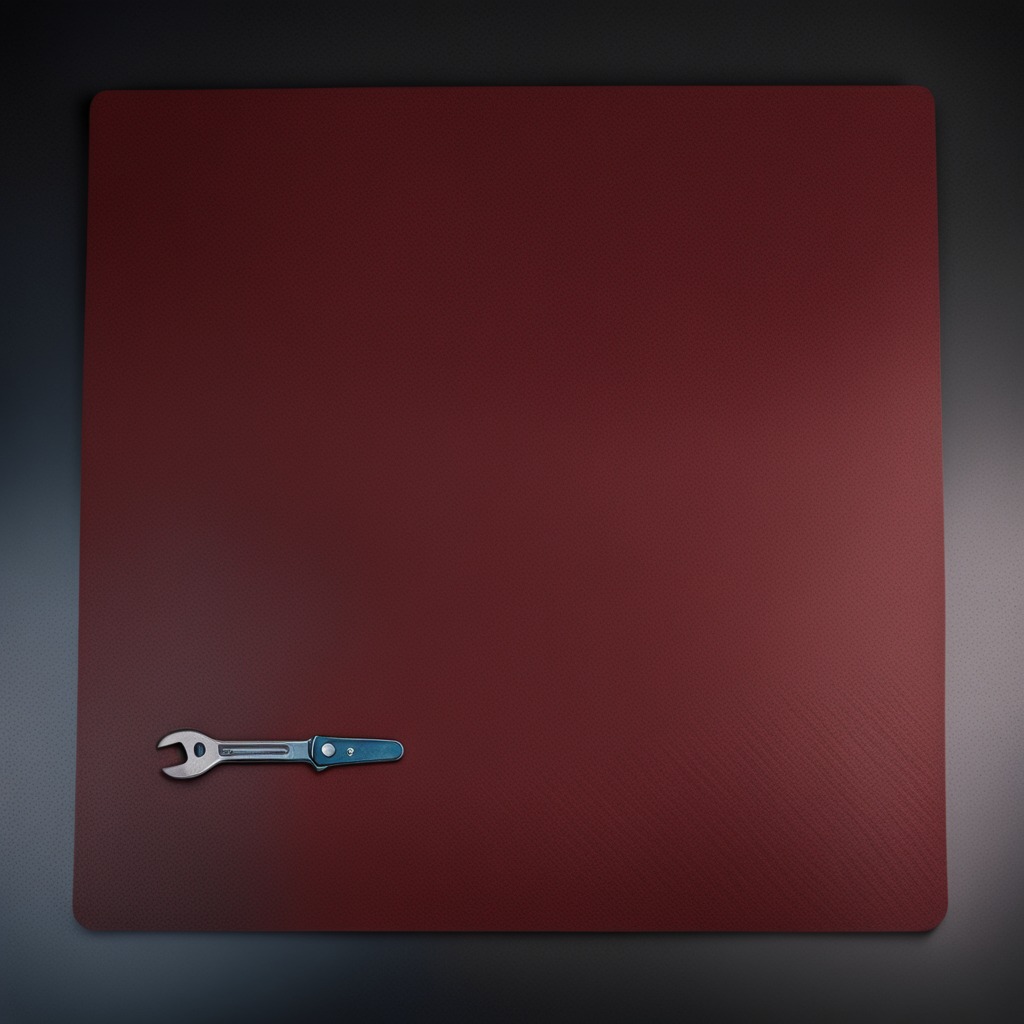
A wrench is lying on the clean granite tabletop covered with a red rubber mat inside a workshop at night dim ambient light soft shadows worn but beneath the mat